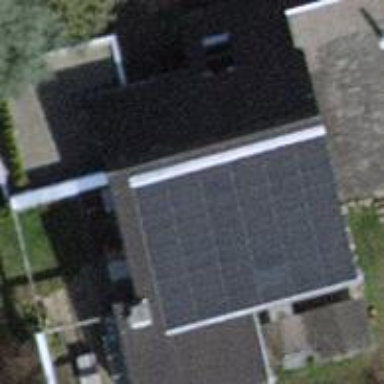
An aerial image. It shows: Solar power generator with photovoltaic panels.